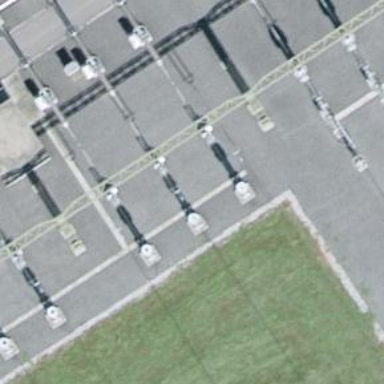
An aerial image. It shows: Insulator used in power systems.